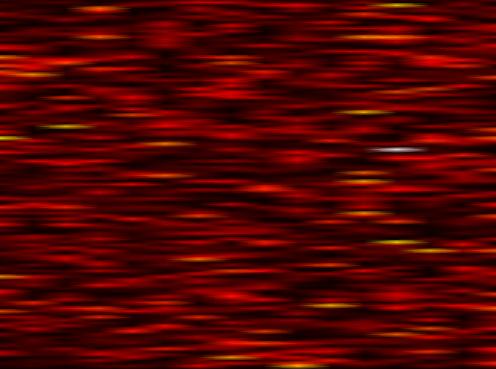
Label: UFMC